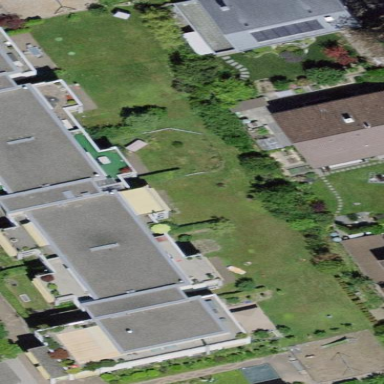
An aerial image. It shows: Garden area designated for leisure land.